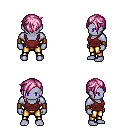
a pixel art fantasy rpg character, male body template, dark elf, purple skin, maroon pirate shirt, gold greaves, pink pixie cut hairstyle, leather bracers, four views (front, back, left, right), 2x2 character sprite sheet, small pixel art, hard edges, no anti-aliasing